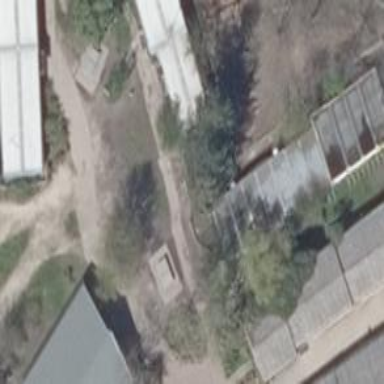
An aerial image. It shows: School building.